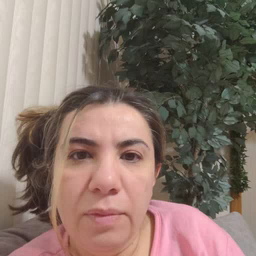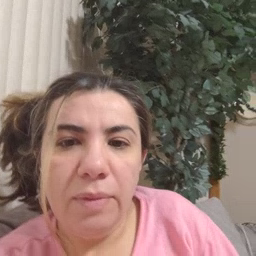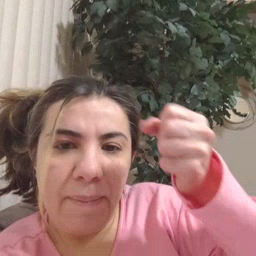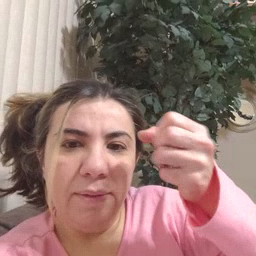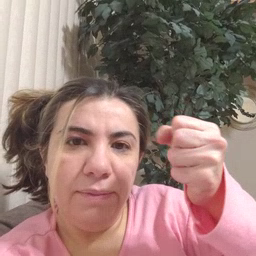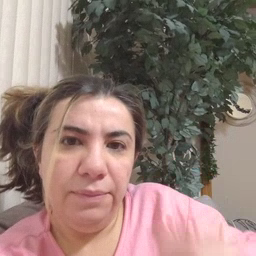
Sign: milk